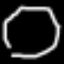
Label: octagon